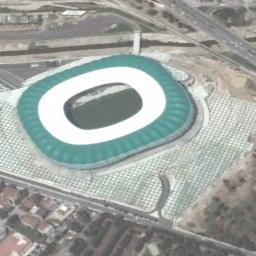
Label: stadium